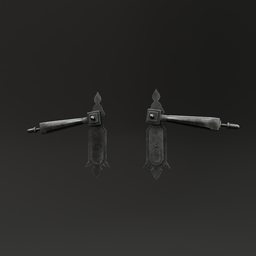
Label: mechanical